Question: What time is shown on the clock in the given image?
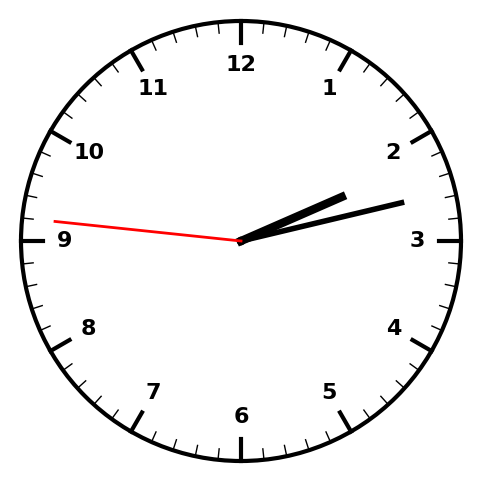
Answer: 02:12:46